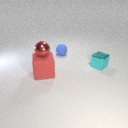
large red rubber cube to the left of small blue rubber sphere